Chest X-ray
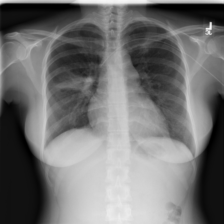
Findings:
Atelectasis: negative
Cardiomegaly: negative
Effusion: negative
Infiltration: positive
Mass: negative
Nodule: negative
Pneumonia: negative
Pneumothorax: negative
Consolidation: negative
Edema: negative
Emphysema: negative
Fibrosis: negative
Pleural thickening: negative
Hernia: negative